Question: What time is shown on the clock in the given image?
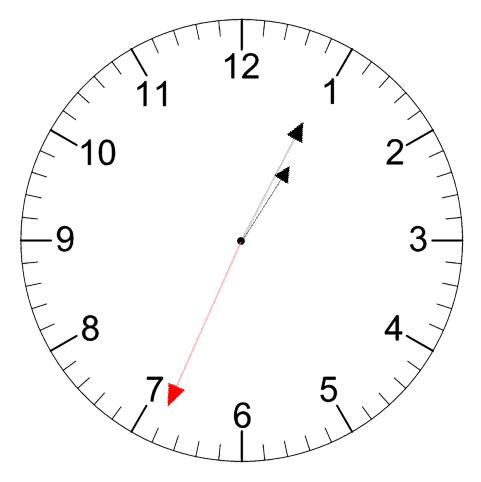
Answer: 01:04:34